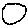
Label: circle